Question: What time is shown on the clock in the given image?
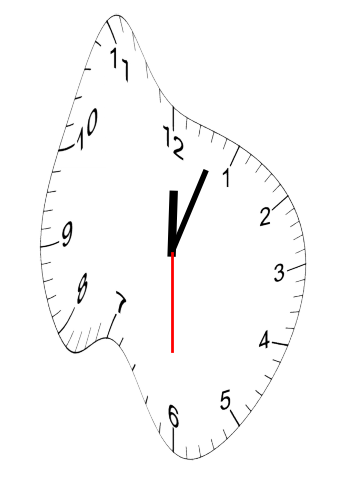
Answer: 12:03:30